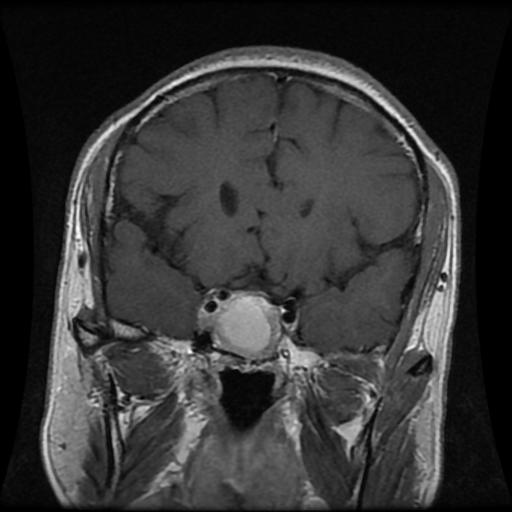
Label: pituitary